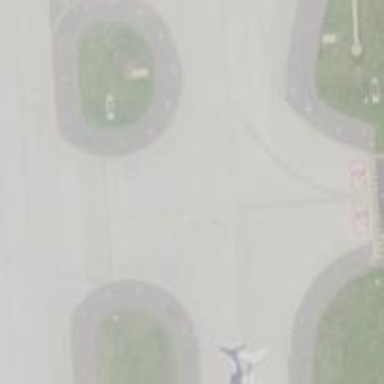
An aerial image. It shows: Image of taxiway at airport.